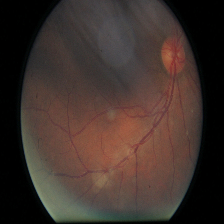
Diabetic retinopathy grade: Moderate